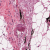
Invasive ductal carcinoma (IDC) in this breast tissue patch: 0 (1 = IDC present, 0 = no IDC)